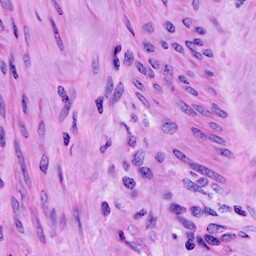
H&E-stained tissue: Cervix